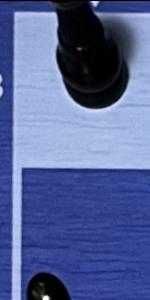
Label: Empty